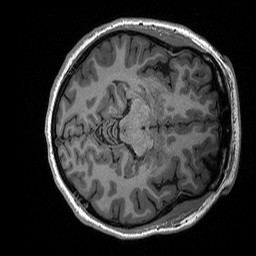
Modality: T1w
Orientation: axial
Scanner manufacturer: siemens
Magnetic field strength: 3 T
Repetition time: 2.3 s
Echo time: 0.00288 s